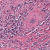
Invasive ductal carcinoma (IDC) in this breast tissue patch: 1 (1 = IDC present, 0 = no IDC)